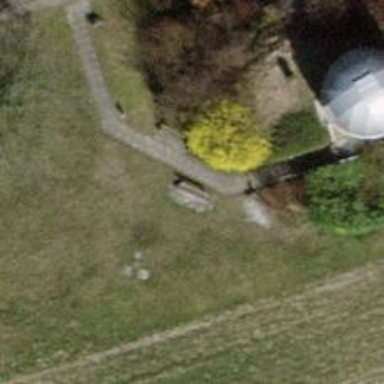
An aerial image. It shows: Bench for seating.